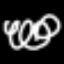
Label: squiggle